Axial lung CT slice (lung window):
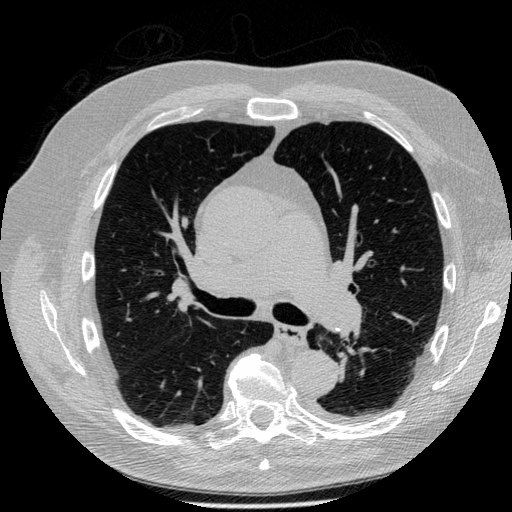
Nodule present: no